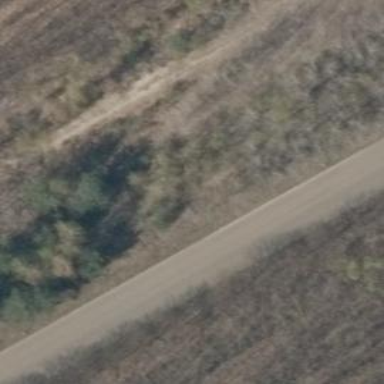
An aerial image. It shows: Unclassified road.